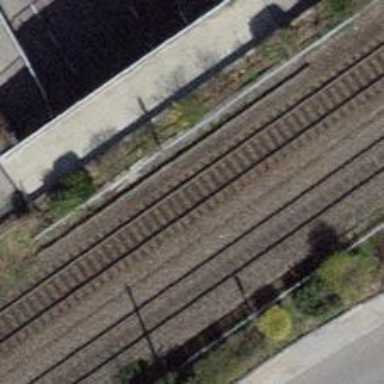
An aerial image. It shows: Railway milestone.